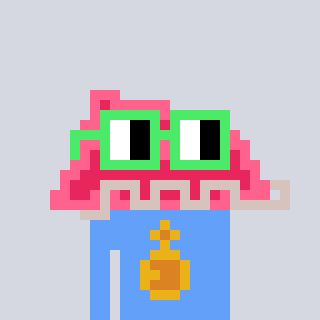
a pixel art character with square light green glasses, a retainer-shaped head and a blue-colored body on a cool background